Field crop: maize
Growth stage: 2
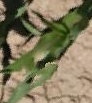
Species: maize